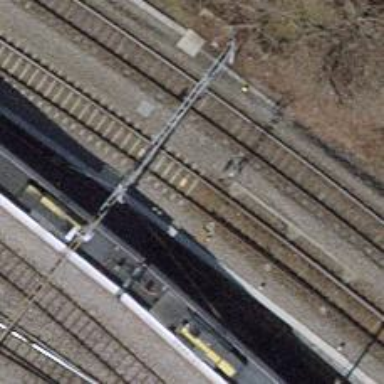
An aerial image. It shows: Railway switch.